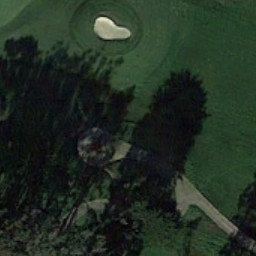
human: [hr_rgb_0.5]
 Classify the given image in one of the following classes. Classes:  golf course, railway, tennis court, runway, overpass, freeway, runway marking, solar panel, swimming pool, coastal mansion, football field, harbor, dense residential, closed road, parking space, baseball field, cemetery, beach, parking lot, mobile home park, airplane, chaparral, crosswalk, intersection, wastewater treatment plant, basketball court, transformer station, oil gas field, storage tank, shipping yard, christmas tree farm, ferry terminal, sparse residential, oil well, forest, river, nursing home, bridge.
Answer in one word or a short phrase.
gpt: golf course